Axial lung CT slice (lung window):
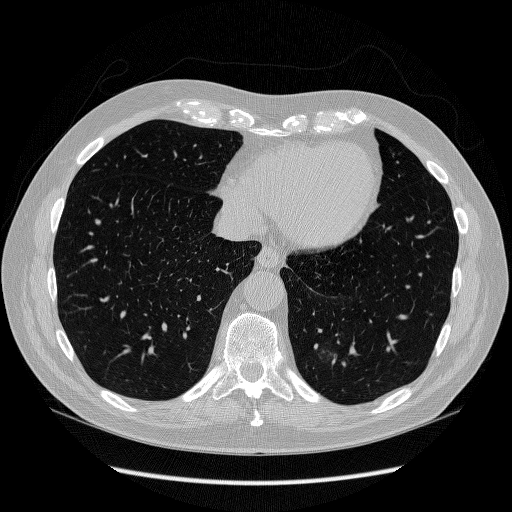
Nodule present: no